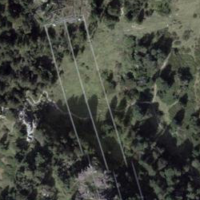
EUNIS habitat code: 31
Species observed at this site:
Hieracium villosum
Epipactis atrorubens